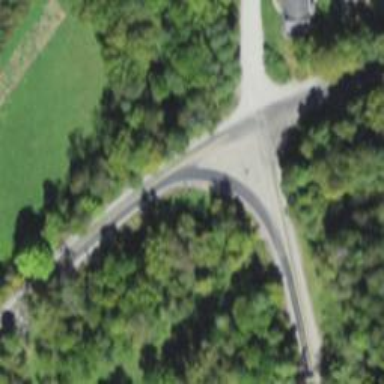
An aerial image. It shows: Secondary link road with asphalt surface.